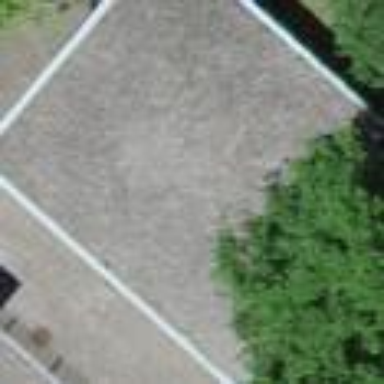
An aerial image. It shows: View of roof of building.